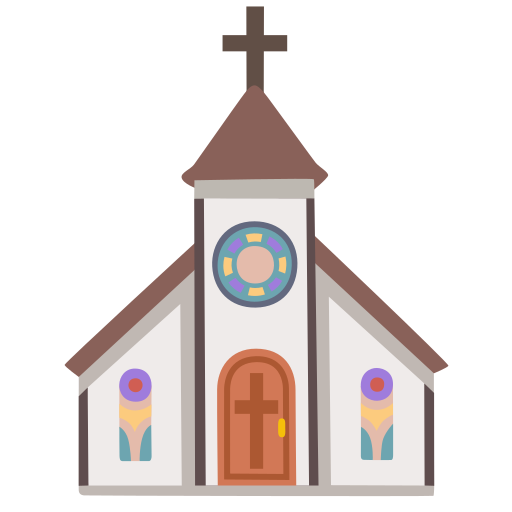
Emoji: ⛪